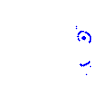
Particle: proton